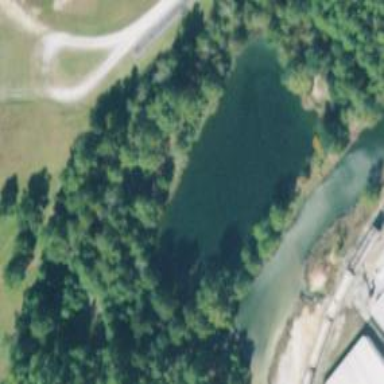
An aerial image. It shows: Pond surrounded by natural water.